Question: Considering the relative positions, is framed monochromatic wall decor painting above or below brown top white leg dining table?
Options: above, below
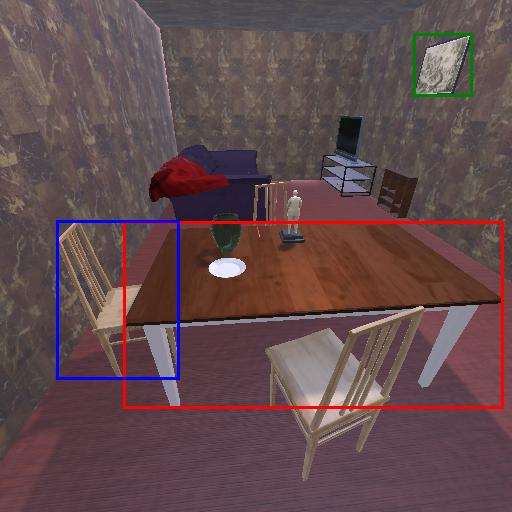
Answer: above